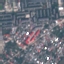
Label: Residential